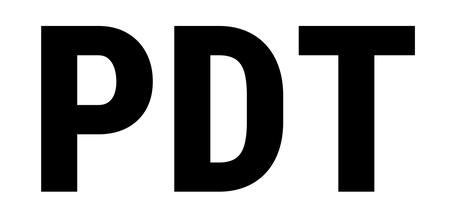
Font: Roboto_Condensed_ExtraBold